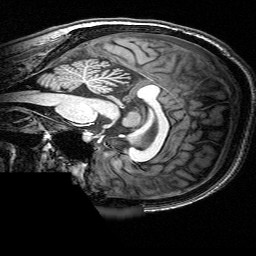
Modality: T1w
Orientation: sagittal
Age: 44
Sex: female
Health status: ill
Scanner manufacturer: siemens
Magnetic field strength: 3 T
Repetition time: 0.0025 s
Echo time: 0.00336 s